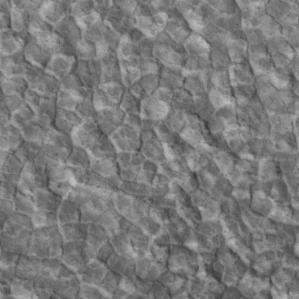
Label: non_frost